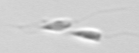
Label: Dinobryon